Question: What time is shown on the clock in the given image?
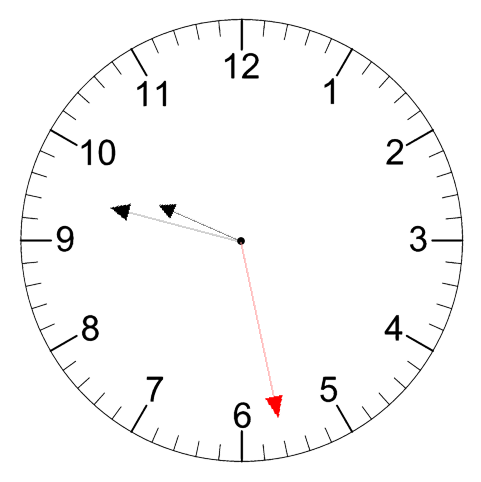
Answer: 09:47:28